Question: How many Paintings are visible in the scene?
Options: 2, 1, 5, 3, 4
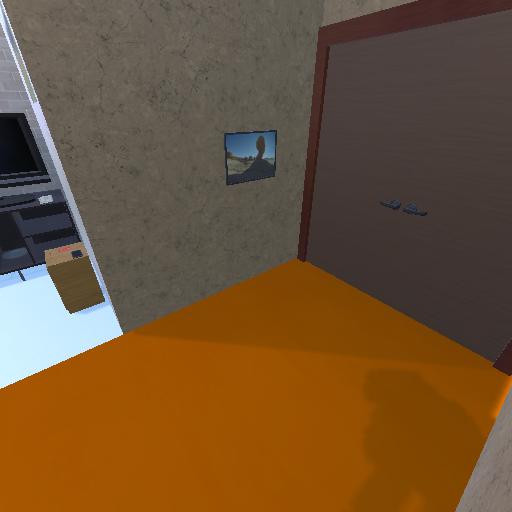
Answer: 2